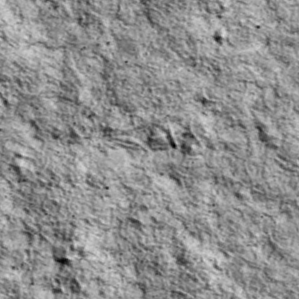
Label: non_frost